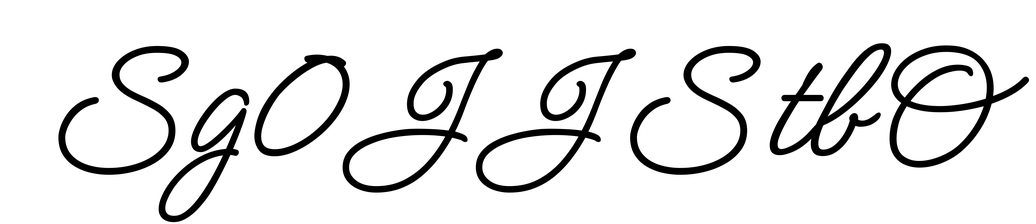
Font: MeowScript-Regular